Question: I want to send a post request to a URL with specific data and header types. using these two links I found that how to do that, but it's not working:
<URL>
<URL>
This is my code:
'''
import urllib
import urllib2
url = 'https://clients6.google.com/rpc'
values = [
{"method": "pos.plusones.get",
"id": "p",
"params": {
"nolog": True,
"id": "http://www.newswhip.com",
"source": "widget",
"userId": "@viewer",
"groupId": "@self"
},
"jsonrpc": "2.0",
"key": "p",
"apiVersion": "v1"
}]
headers = {"Content-type" : "application/json:"}
data = urllib.urlencode(values)
req = urllib2.Request(url, data, headers)
response = urllib2.urlopen(req)
the_page = response.read()
print the_page
'''
I can get result with these values in Postman Rest Client. but after execution of this code the result is:
'''
Traceback (most recent call last):
File "D:/Developer Center/Republishan/republishan2/republishan2/test2.py", line 22, in <module>
data = urllib.urlencode(values)
File "C:\Python27\lib\urllib.py", line 1312, in urlencode
raise TypeError
TypeError: not a valid non-string sequence or mapping object
'''
I've also tried to use dictionary instead of list like this:
'''
values = {"method": "pos.plusones.get",
"id": "p",
"params": {
"nolog": True,
"id": "http://www.newswhip.com",
"source": "widget",
"userId": "@viewer",
"groupId": "@self"
},
"jsonrpc": "2.0",
"key": "p",
"apiVersion": "v1"
}
'''
It executes the script but the result contains error:
'''
{"error":{"code":-32700,"message":"Unable to parse json","data":[{"domain":"global","reason":"parseError","message":"Unable to parse json"}]}}
'''
As I told, I can execute script with list instead of dictionary with Postman Rest Client.
Look at the results in Postman:

What should I do?
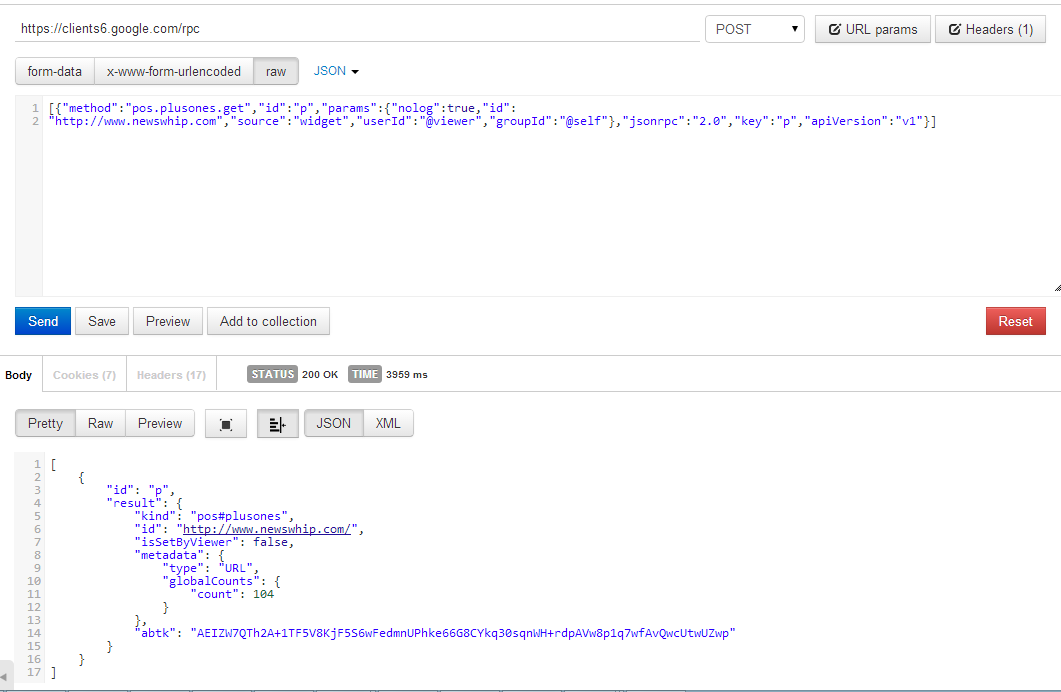
Answer: It looks like urllib.urlencode doesn't understand nested dicts:
'''
In [38]: urllib.urlencode({"a": "asas", "df": {"sds": 123, "t": "fgfg"}})
Out[38]: 'a=asas&df=%7B%27t%27%3A+%27fgfg%27%2C+%27sds%27%3A+123%7D'
'''
Or your example:
'''
In [41]: urllib.urlencode(values)
Out[41]: 'jsonrpc=2.0&apiVersion=v1&id=p&params=%7B%27nolog%27%3A+True%2C+%27source%27%3A+%27widget%27%2C+%27userId%27%3A+%27%40viewer%27%2C+%27id%27%3A+%27http%3A%2F%2Fwww.newswhip.com%27%2C+%27groupId%27%3A+%27%40self%27%7D&key=p&method=pos.plusones.get'
'''
See, braces in "params" gets messed up.
I'm not sure how to cure this using urllib. So i'll recommend requests library.
<URL>
in short it will look like this (you'll need to install requests library first, for example using pip: 'pip install requests'):
'''
import requests
import json
url = 'https://clients6.google.com/rpc'
values = {
"method": "pos.plusones.get",
"id": "p",
"params": {
"nolog": True,
"id": "http://www.newswhip.com",
"source": "widget",
"userId": "@viewer",
"groupId": "@self"
},
"jsonrpc": "2.0",
"key": "p",
"apiVersion": "v1"
}
headers = {"content-type" : "application/json"}
req = requests.post(url, data=json.dumps(values), headers=headers)
print req.text
'''
It works for me.